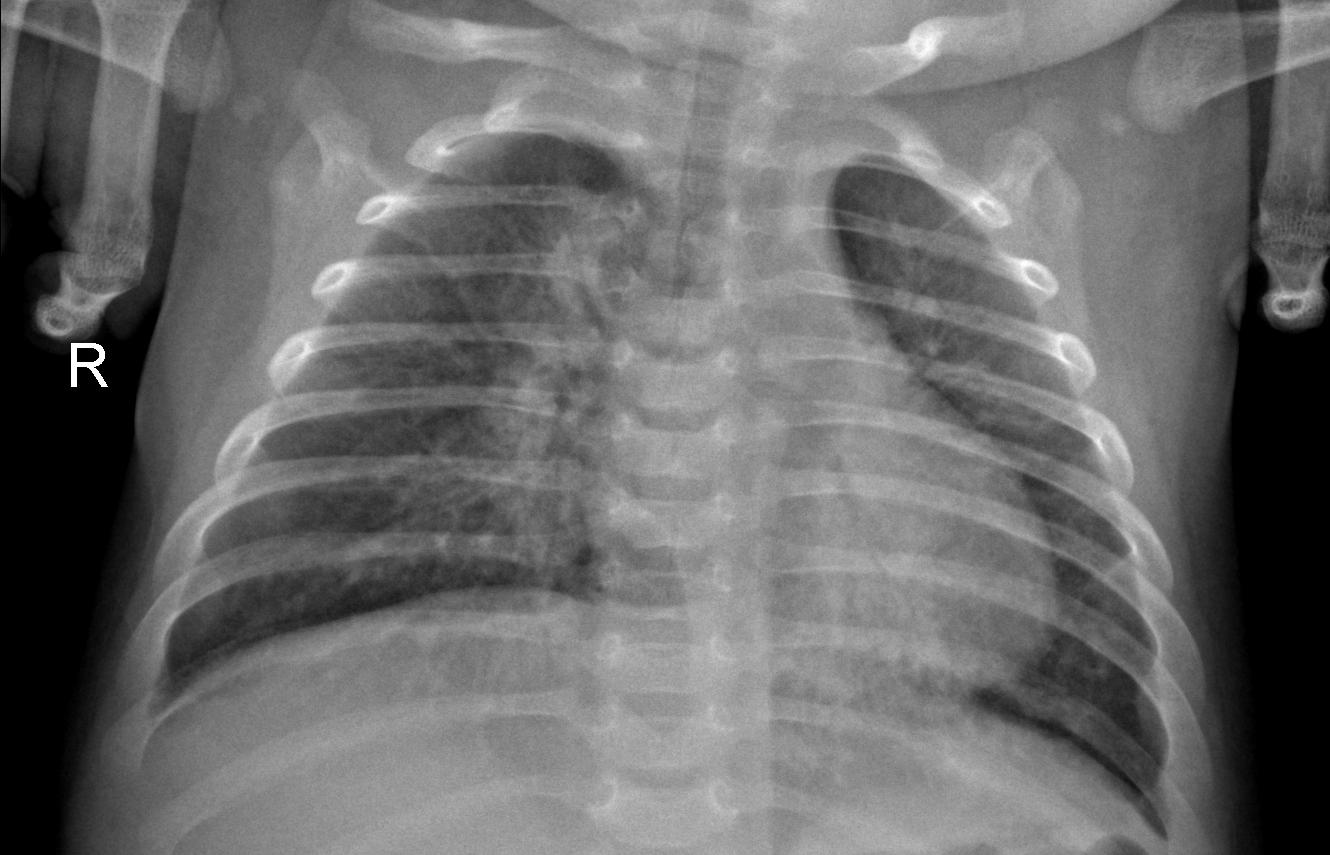
Diagnosis: PNEUMONIA